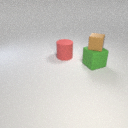
small brown rubber cube above large green rubber cube